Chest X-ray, PA view. Patient: 37 years old, sex F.
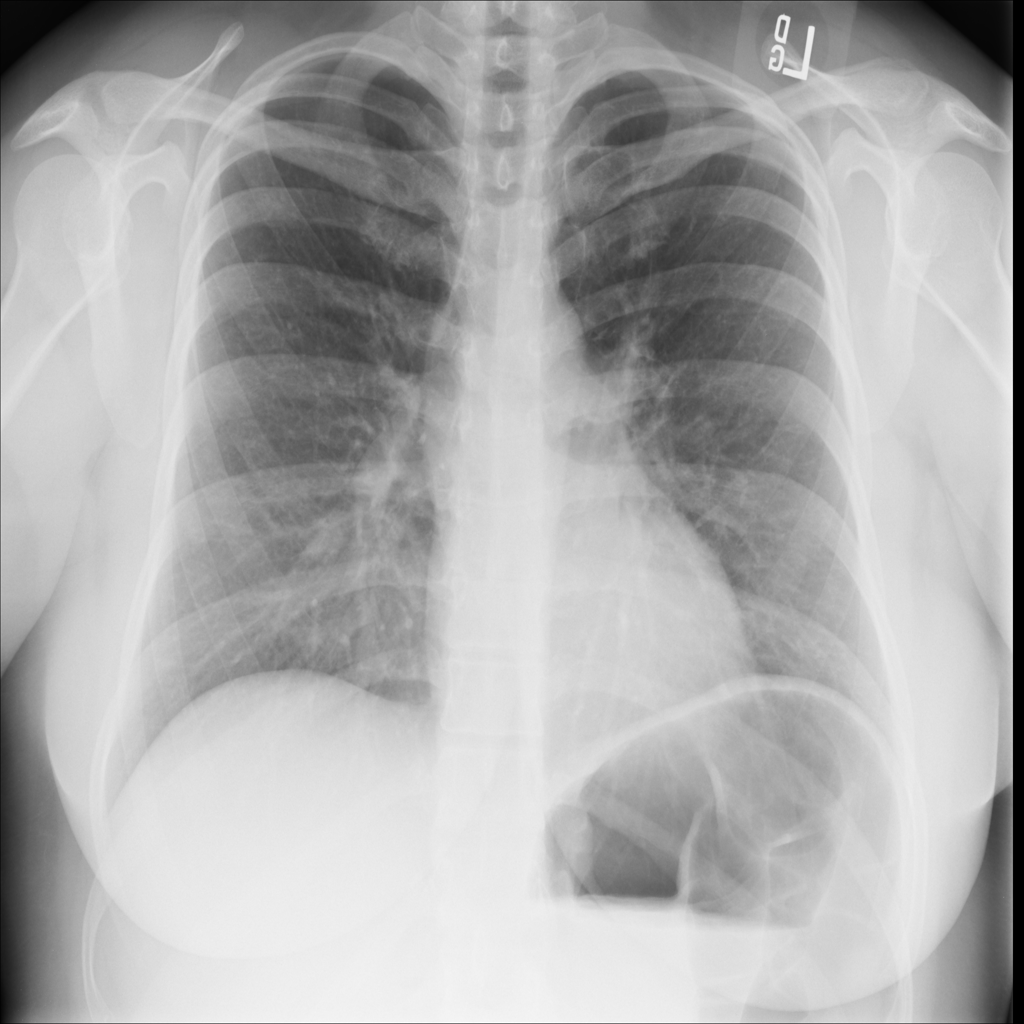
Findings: No Finding